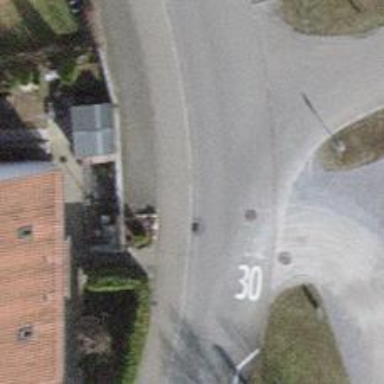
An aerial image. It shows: Sidewalk.